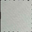
Piece: xx